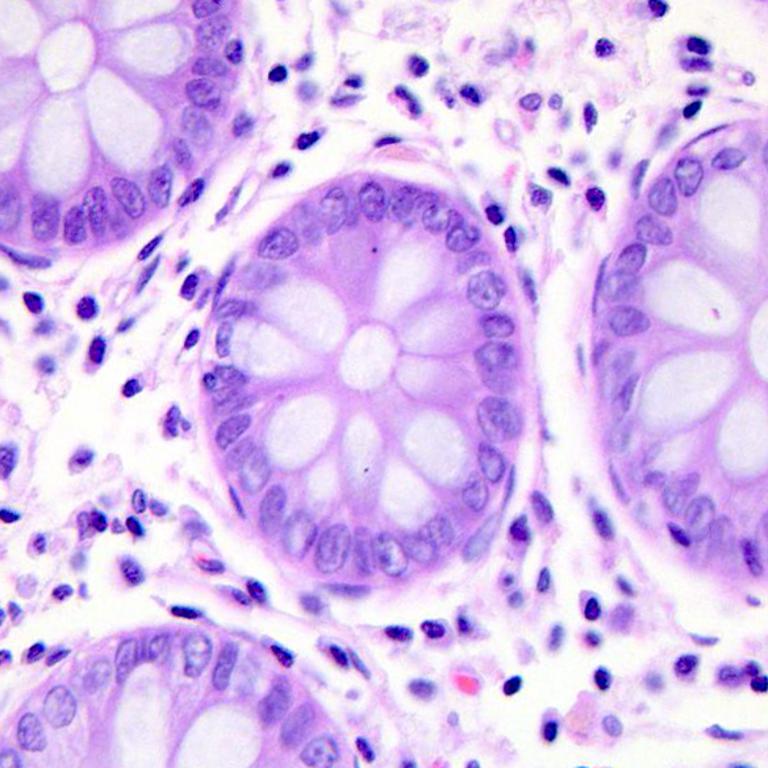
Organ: colon
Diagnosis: benign